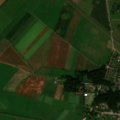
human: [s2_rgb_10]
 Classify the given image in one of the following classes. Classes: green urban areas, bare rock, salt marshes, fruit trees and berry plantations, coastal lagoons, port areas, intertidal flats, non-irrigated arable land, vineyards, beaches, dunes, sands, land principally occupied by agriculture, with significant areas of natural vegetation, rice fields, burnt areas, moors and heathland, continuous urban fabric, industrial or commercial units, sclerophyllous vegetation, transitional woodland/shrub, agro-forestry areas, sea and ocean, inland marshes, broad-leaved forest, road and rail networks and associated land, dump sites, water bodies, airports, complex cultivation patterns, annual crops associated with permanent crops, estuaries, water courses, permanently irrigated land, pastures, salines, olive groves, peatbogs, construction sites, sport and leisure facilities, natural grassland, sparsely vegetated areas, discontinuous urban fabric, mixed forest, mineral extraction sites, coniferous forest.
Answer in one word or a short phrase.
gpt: discontinuous urban fabric, non-irrigated arable land, pastures, complex cultivation patterns, transitional woodland/shrub